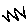
Label: zigzag